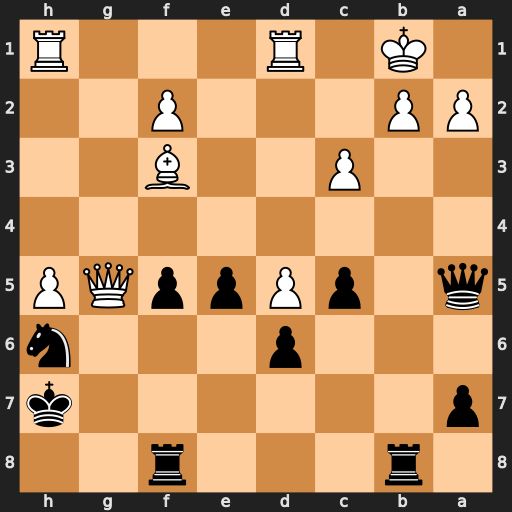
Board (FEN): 1r3r2/p6k/3p3n/q1pPppQP/8/2P2B2/PP3P2/1K1R3R
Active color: b
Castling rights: -
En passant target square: -
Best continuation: Rxb2+ Kxb2 Rb8+ Kc2 Qxa2+ Kd3 c4+ Ke3 f4+ Qxf4 exf4+